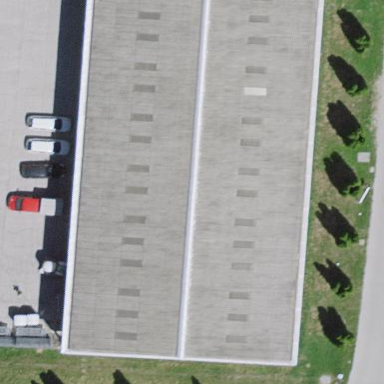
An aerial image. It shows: Industrial building.